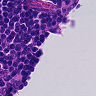
Metastatic tissue present: no